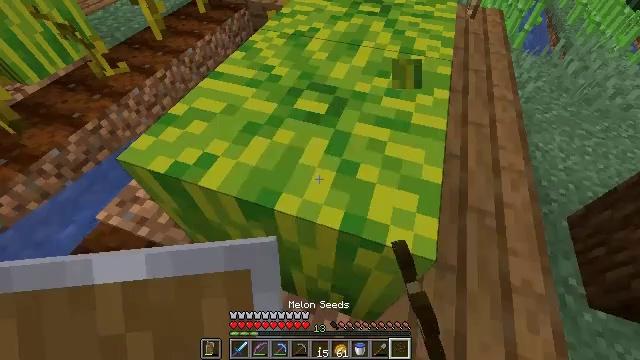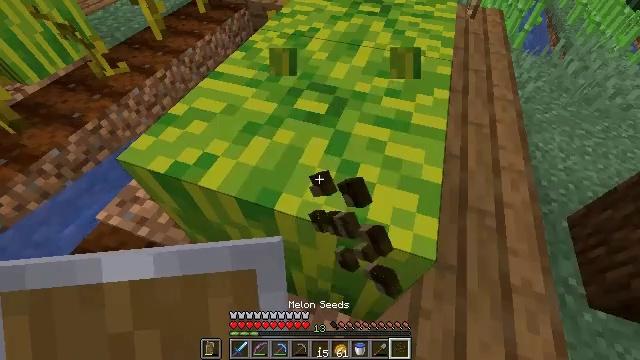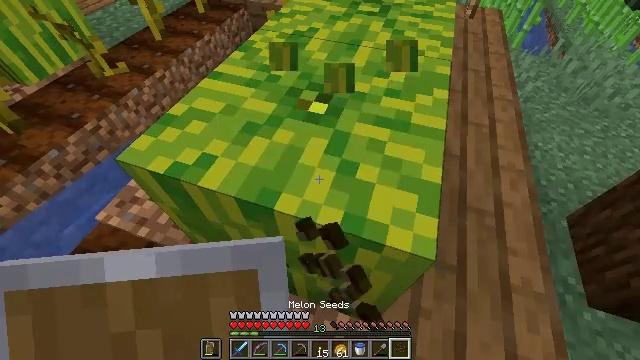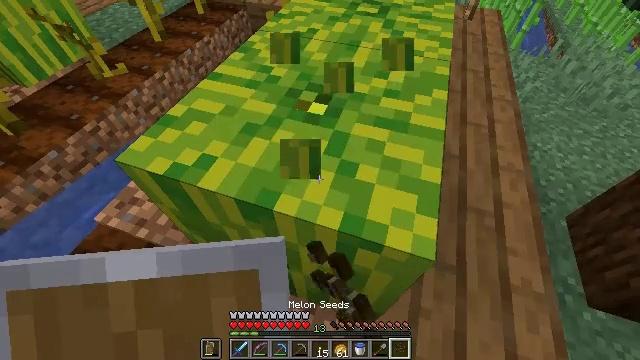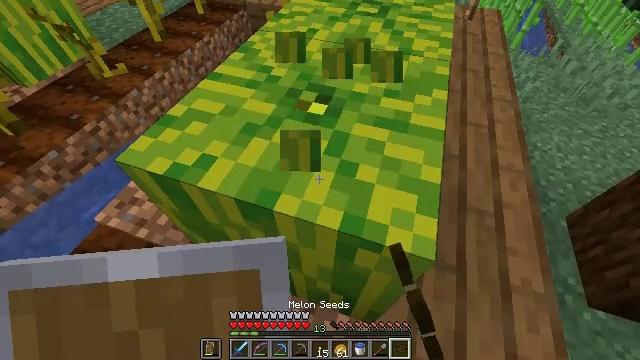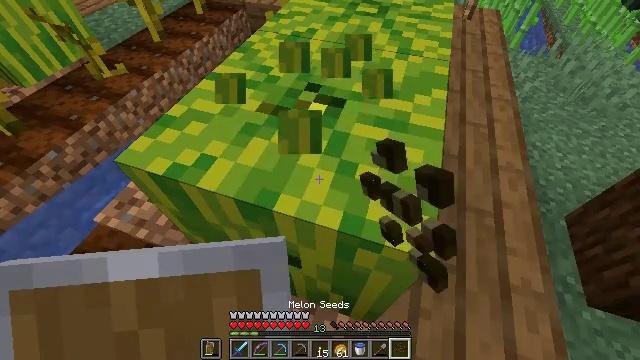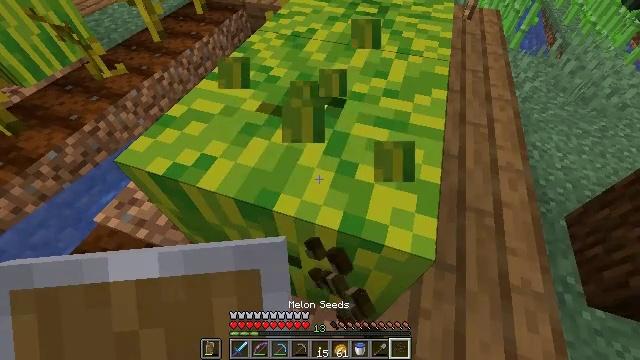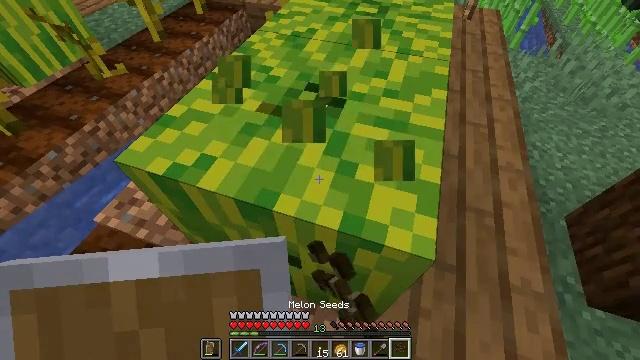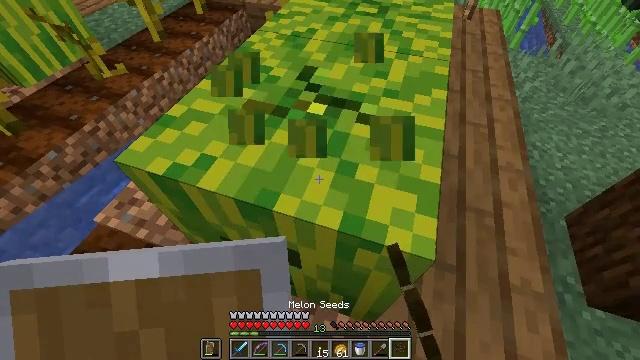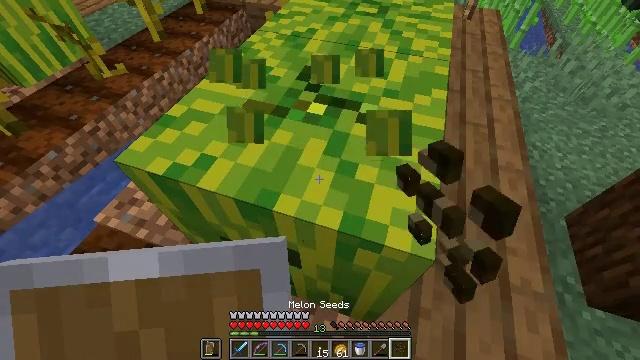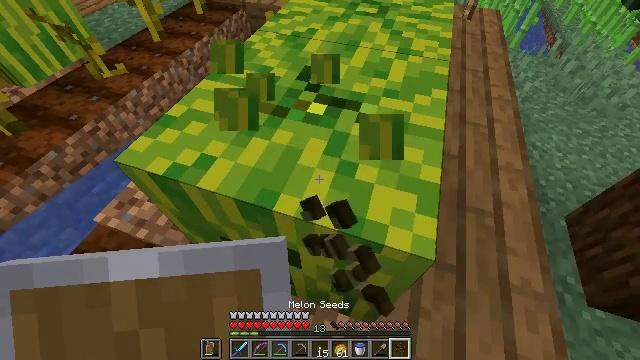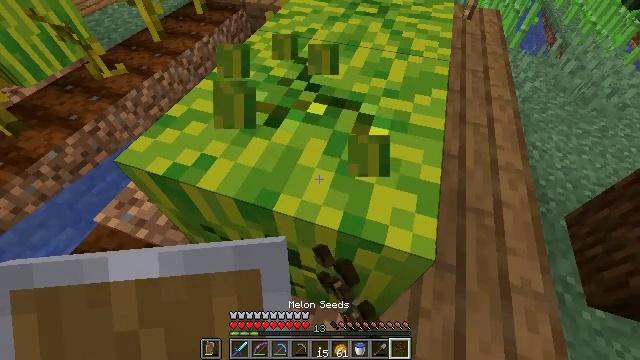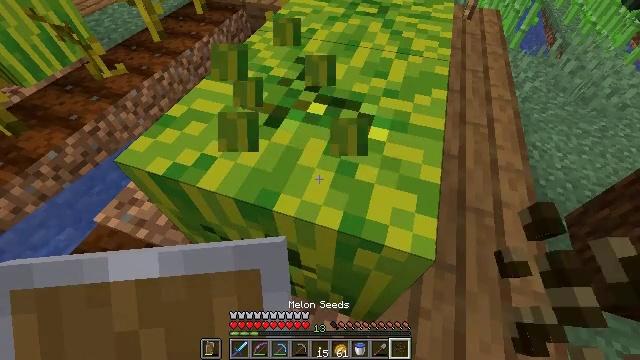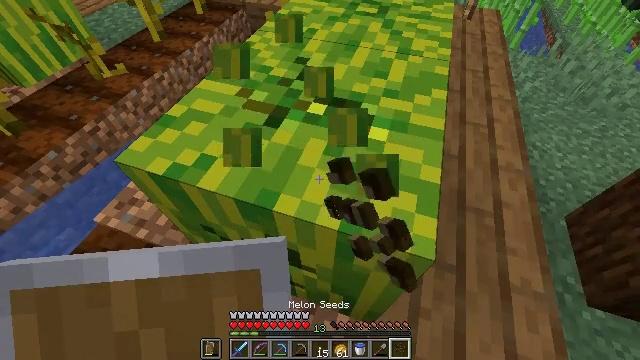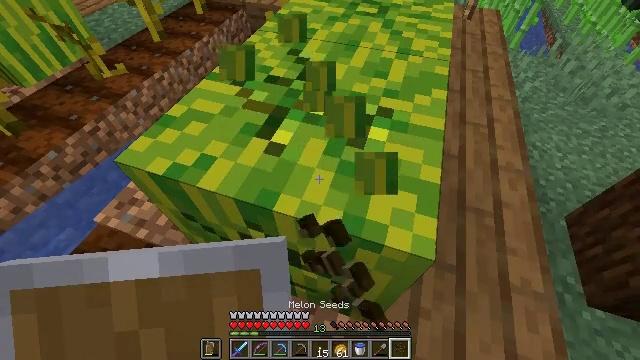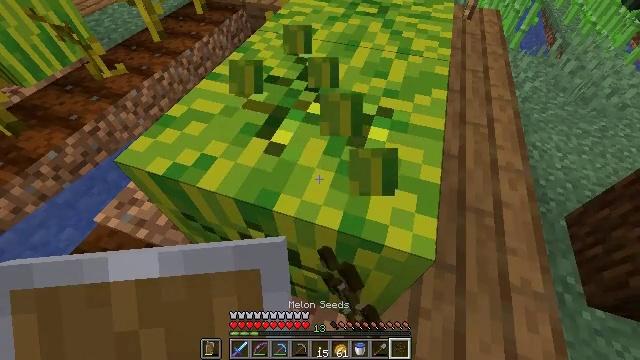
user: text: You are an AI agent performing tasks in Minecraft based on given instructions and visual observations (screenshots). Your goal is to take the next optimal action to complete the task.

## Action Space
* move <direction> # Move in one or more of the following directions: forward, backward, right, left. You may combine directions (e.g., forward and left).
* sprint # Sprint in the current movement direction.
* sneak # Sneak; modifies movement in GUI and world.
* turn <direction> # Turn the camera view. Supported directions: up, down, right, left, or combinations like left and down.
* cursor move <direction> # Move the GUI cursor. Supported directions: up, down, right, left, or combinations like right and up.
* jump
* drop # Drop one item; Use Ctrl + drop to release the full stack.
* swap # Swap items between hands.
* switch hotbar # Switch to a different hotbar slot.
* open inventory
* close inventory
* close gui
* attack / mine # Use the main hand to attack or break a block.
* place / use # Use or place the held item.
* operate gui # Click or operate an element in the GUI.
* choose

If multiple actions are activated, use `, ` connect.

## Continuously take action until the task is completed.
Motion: motion action
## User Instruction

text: Gather melon for food.
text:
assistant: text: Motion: attack / mine
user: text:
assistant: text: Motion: attack / mine
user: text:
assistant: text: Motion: attack / mine
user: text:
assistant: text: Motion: attack / mine
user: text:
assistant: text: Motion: attack / mine
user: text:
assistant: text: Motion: attack / mine
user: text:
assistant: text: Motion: attack / mine
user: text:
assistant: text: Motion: attack / mine
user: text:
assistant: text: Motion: attack / mine
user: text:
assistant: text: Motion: attack / mine
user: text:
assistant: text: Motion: attack / mine
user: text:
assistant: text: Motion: attack / mine
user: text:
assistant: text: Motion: attack / mine
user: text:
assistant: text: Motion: attack / mine
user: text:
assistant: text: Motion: attack / mine
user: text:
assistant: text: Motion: attack / mine
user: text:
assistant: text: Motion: attack / mine
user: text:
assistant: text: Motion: turn right and up, attack / mine
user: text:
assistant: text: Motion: attack / mine
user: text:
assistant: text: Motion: attack / mine
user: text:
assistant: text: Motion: attack / mine
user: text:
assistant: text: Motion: attack / mine
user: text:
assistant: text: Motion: attack / mine
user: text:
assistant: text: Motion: attack / mine
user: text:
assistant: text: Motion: attack / mine
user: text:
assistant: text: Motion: turn right and up, attack / mine
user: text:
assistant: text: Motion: turn right and up, attack / mine
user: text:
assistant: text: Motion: attack / mine
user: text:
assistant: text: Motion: attack / mine
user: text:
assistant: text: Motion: attack / mine